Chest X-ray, AP view. Patient: 61 years old, sex F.
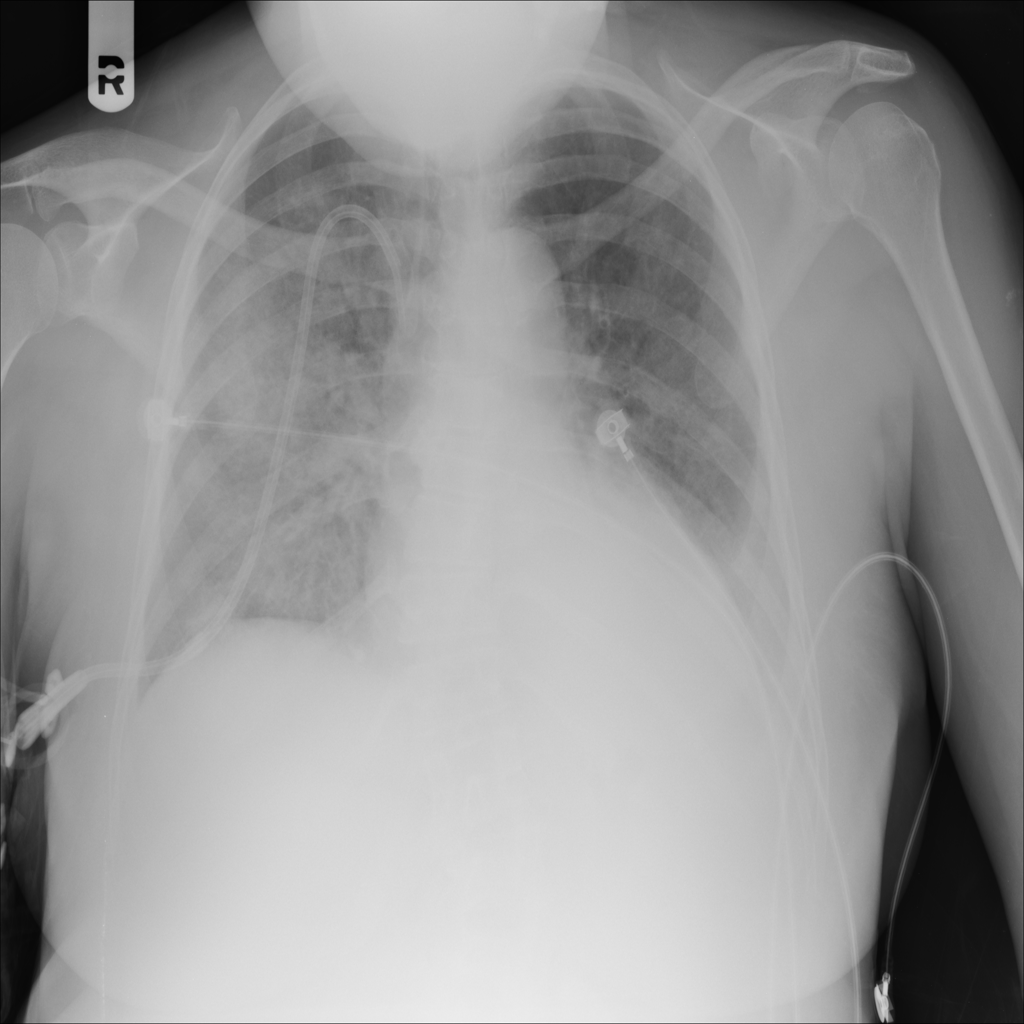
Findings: No Finding